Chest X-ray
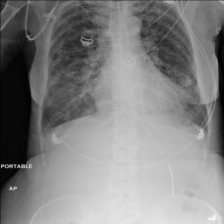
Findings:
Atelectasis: negative
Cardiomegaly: negative
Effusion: negative
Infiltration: positive
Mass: negative
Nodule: negative
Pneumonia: negative
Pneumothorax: negative
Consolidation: negative
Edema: negative
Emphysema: negative
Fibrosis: negative
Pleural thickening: negative
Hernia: negative